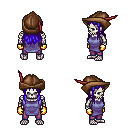
a pixel art fantasy rpg character, male body template, skeleton, chain tabard jacket, magenta pants, blue unkempt hairstyle, leather cap, gold gloves, four views (front, back, left, right), 2x2 character sprite sheet, small pixel art, hard edges, no anti-aliasing